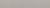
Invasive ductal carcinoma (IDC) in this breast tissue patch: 0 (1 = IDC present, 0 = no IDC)